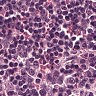
Metastatic tissue present: no